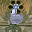
Label: 6